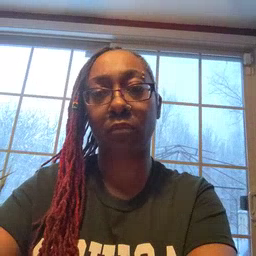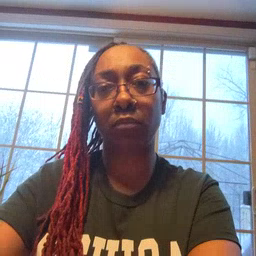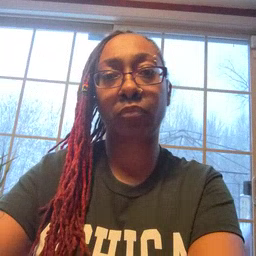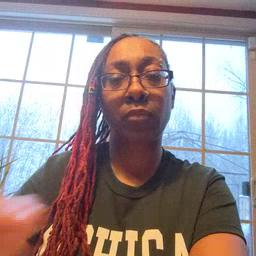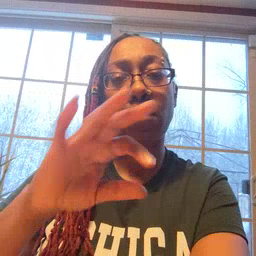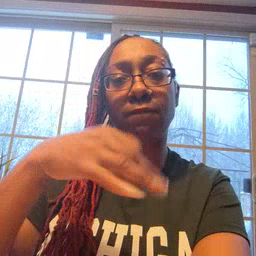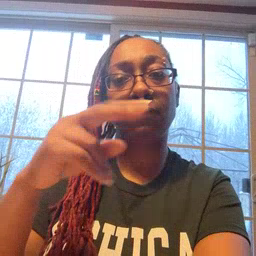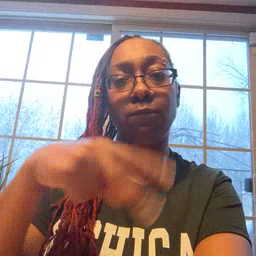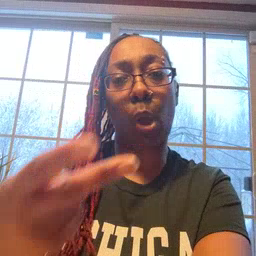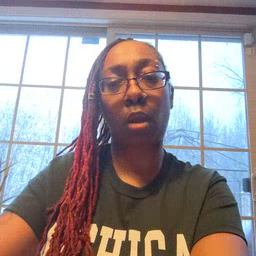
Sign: fall